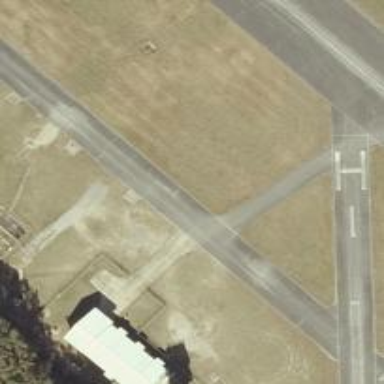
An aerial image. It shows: View of taxiway at the airport.